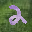
Label: 2